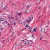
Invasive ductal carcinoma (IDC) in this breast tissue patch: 0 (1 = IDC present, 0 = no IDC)